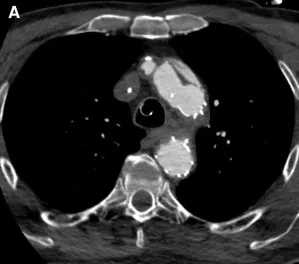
CTA after TEVAR and consecutive retrograde ATAAD. (A) Entry proximal of TEVAR stent graft.
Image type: radiology (ct)